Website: walmart
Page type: billing-address
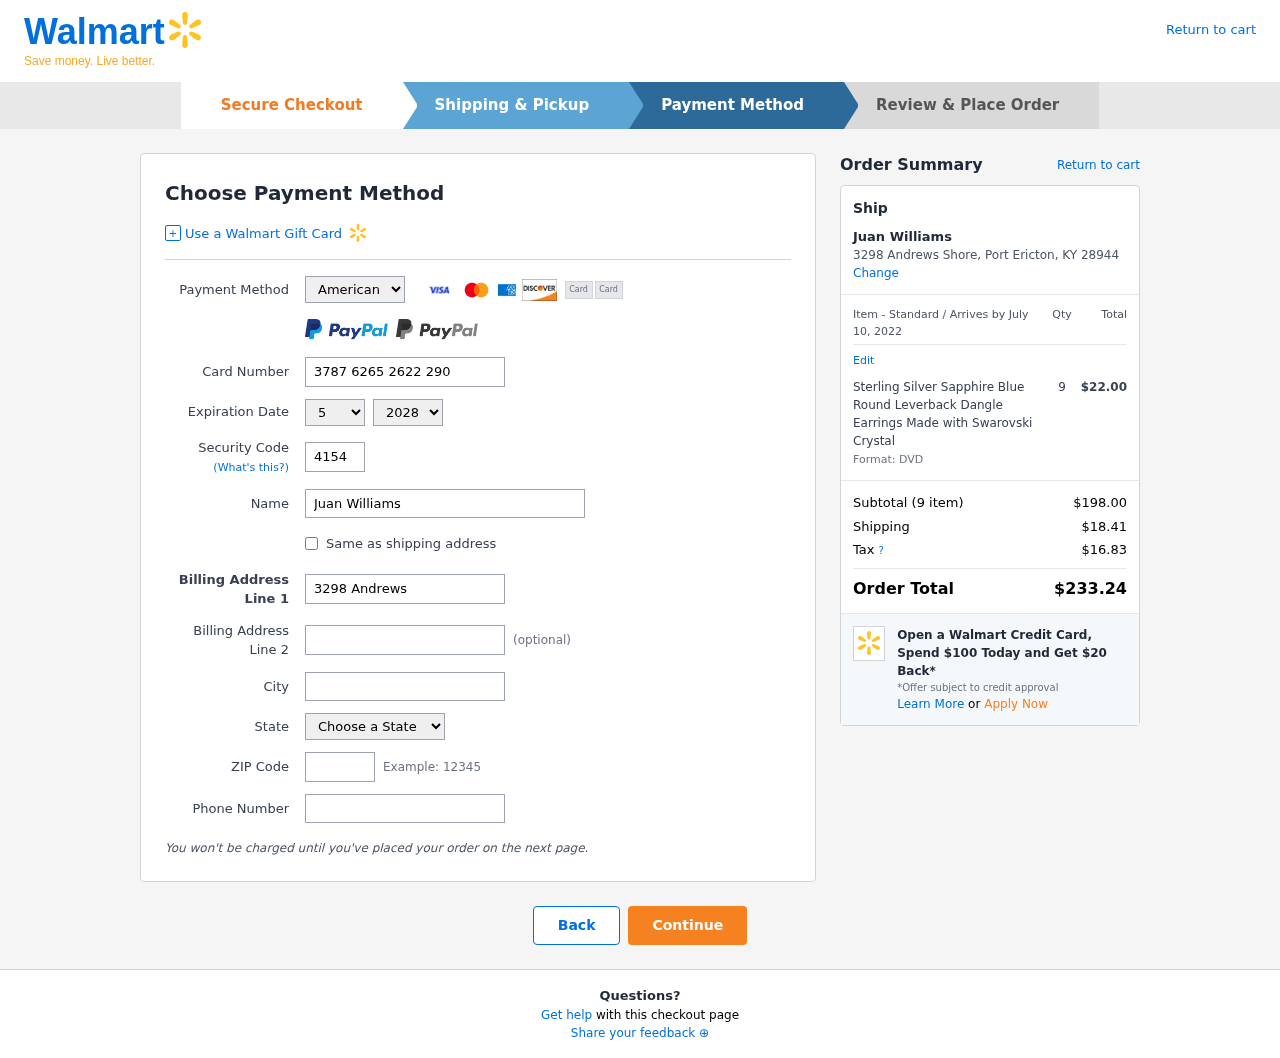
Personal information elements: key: PII_CARD_CVV
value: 4154
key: PII_CARD_EXPIRY_MONTH
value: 05
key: PII_CARD_EXPIRY_YEAR
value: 28
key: PII_CARD_NUMBER
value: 3787 6265 2622 290
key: PII_CARD_TYPE
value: American Express
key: PII_CITY
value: Port Ericton
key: PII_CITY_STATE_ZIP
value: Port Ericton, KY 28944
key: PII_FULLNAME
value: Juan Williams
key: PII_PHONE
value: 3054284330
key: PII_POSTCODE
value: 28944
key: PII_STATE
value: Kentucky
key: PII_STREET
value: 3298 Andrews Shore
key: PII_FULLNAME2
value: Juan Williams
Product elements: key: PRODUCT1_NAME
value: Sterling Silver Sapphire Blue Round Leverback Dangle Earrings Made with Swarovski Crystal
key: PRODUCT1_PRICE
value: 22
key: PRODUCT1_QUANTITY
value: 9
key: PRODUCT1_DESC
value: Format: DVD
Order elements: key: ORDER_DELIVERY_DATE
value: July 10, 2022
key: ORDER_NUM_ITEMS
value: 9
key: ORDER_SUBTOTAL
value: $198.00
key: ORDER_SHIPPING_COST
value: $18.41
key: ORDER_TAX
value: $16.83
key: ORDER_TOTAL
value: $233.24